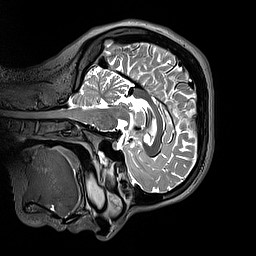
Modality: T2w
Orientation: sagittal
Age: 21
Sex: female
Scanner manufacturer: siemens
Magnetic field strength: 3 T
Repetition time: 3.2 s
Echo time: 0.412 s